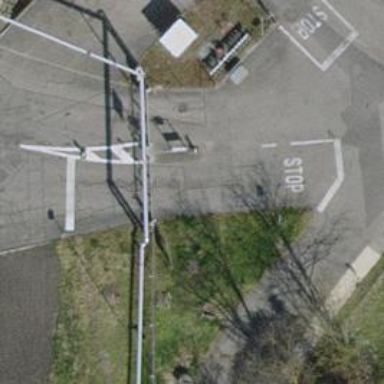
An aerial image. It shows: Lift gate barrier.